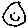
Label: smiley face